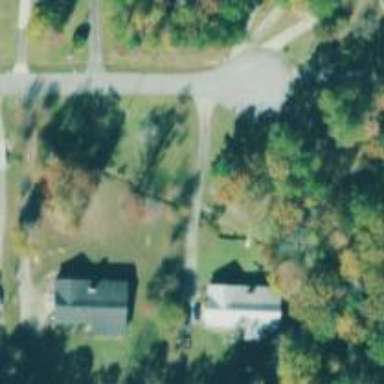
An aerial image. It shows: Driveway leading to service road.